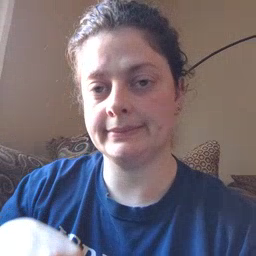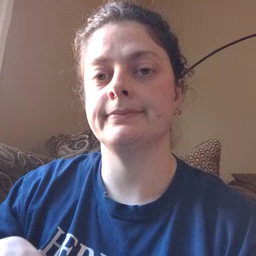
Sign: read